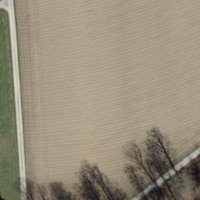
EUNIS habitat code: 52
Species observed at this site:
Sambucus racemosa